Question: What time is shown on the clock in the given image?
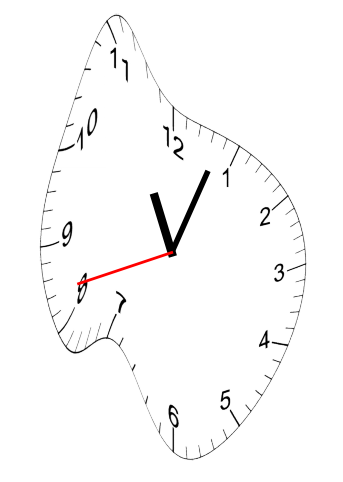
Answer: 11:03:42